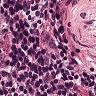
Metastatic tissue present: no